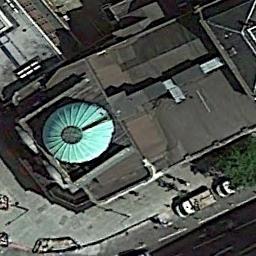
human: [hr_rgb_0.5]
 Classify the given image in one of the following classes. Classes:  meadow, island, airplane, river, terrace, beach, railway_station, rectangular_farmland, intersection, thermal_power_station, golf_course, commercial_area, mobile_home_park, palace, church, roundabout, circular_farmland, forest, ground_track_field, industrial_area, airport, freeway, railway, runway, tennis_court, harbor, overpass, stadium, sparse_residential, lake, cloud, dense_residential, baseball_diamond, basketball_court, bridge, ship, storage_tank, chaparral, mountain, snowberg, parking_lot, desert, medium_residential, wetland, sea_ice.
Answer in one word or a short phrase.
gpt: church